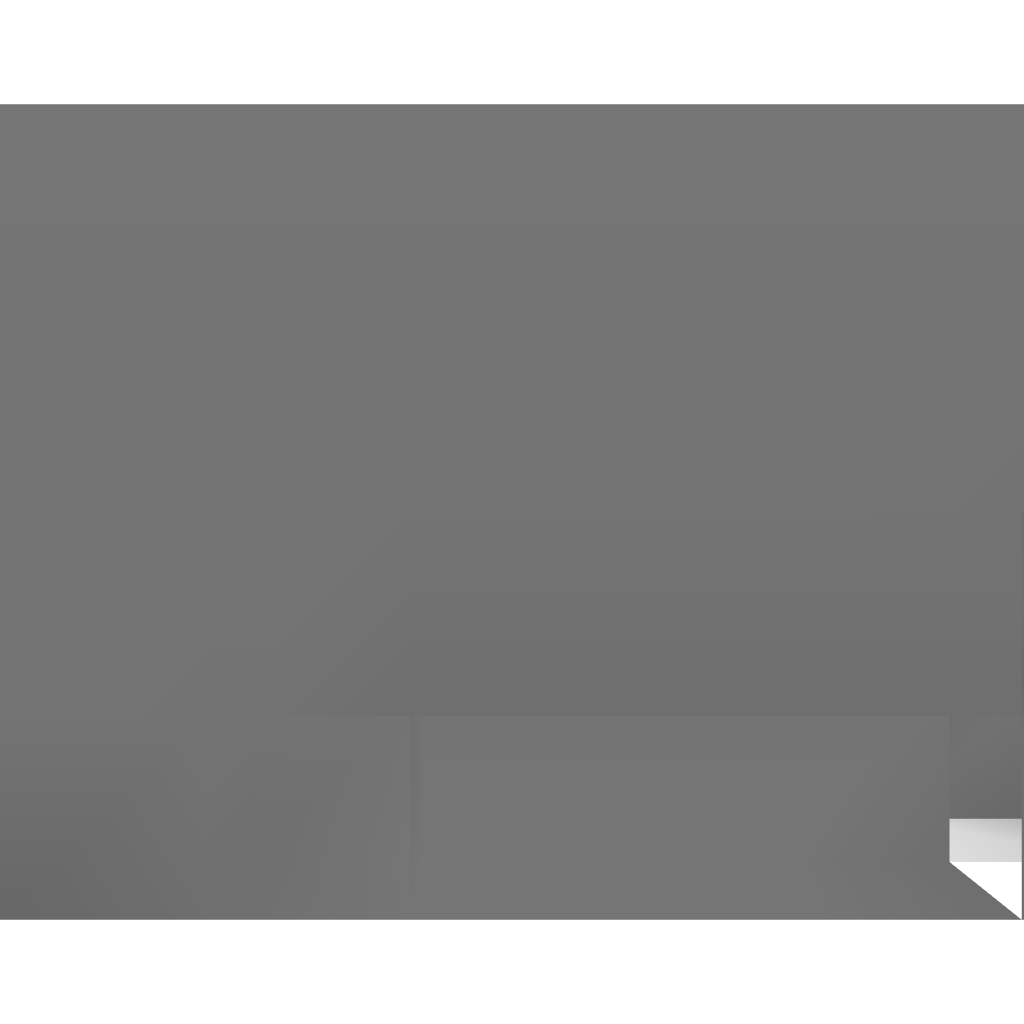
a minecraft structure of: Simple Vending Machine bad low quality